Question: I have a google doc with 4 main cells that are updated based on entries from a form spanning A1 - D1. (Timestamp, Technician's Name, Work Order, Flat Rate Hours) Responses are placed A2 - D2 through infinity. E2 - I2 is the technician's names. On E3 - I3 is planned to be the total Flat Rate hours for each respective technician. Cannot seem to find a formula that will search the values of B2 and beyond for the tech's name and then read the data on D2 and beyond for the hours belonging to that particular technician and then print that value (rather update it to the appropriate cell between E3 - I3 respectively.

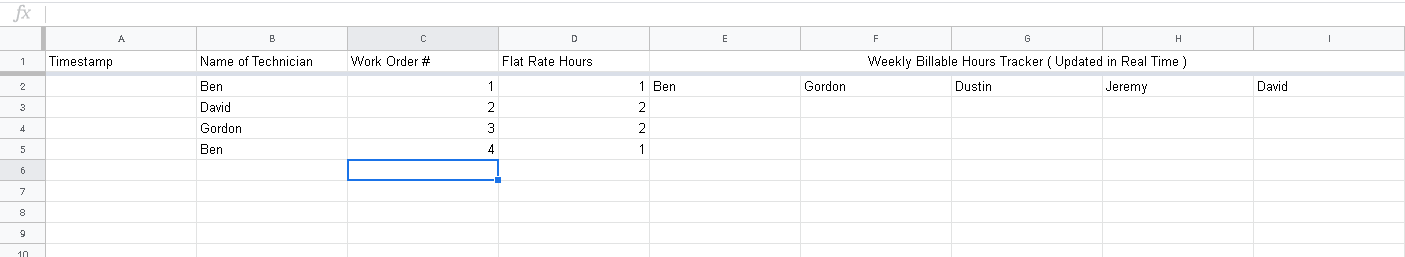
Answer: One approach is to use ARRAYFORMULA, and create an array using '{ val1, val2, etc }'. Then you can use FILTER to handle the logic (if Col B = technician's name, return value in Col D), and SUM to add up all the values returned by FILTER.
IFERROR just ignores the error that ARRAYFORMULA returns when a technician hasn't billed anything yet.
Try placing the following formula in cell E3.
'''
=iferror(arrayformula({
sum(filter(D2:D,B2:B=E2)),
sum(filter(D2:D,B2:B=F2)),
sum(filter(D2:D,B2:B=G2)),
sum(filter(D2:D,B2:B=H2)),
sum(filter(D2:D,B2:B=I2))
}), "")
'''